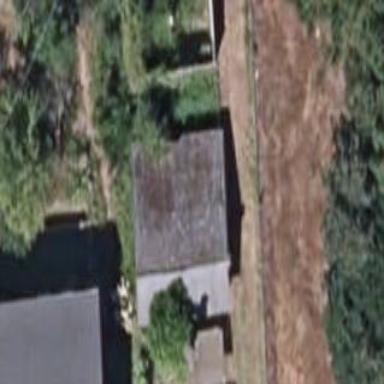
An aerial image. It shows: Shed building.